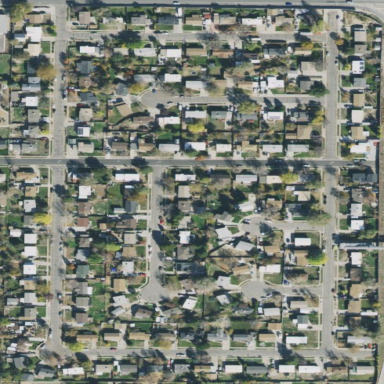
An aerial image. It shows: Neighborhood.